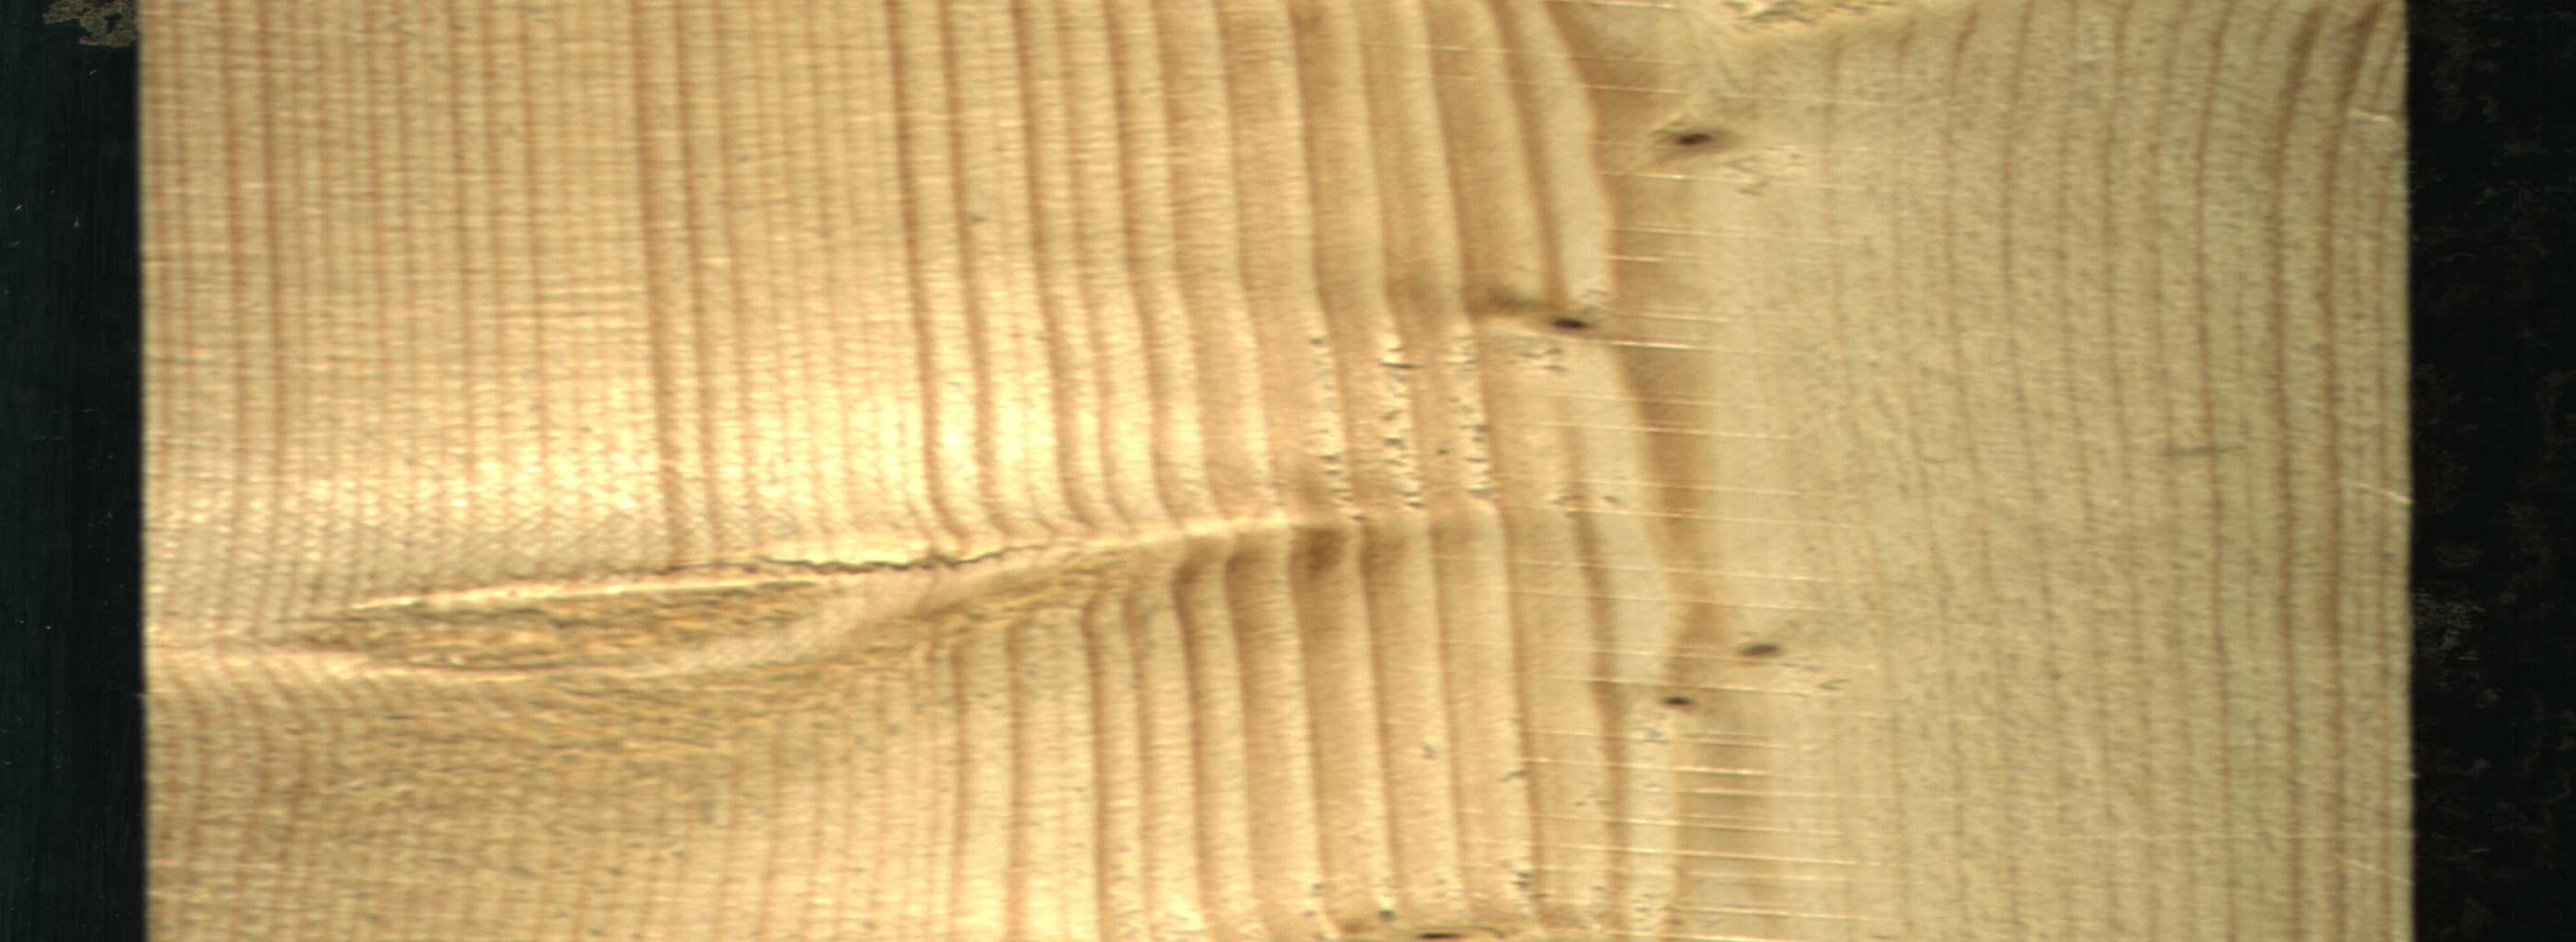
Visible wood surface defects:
Live_Knot
Live_Knot
Live_Knot
Live_Knot
Live_Knot